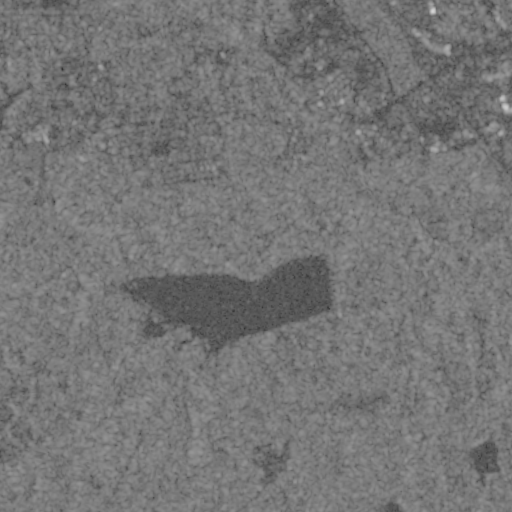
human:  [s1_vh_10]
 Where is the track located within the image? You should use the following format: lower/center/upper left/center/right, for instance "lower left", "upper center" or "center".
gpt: The track is located in the upper left of the image.
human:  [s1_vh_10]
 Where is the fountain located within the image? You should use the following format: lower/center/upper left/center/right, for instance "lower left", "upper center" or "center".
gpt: The fountain is located in the upper left of the image.
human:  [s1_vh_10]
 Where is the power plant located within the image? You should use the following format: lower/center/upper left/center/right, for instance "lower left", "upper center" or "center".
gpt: There is no power plant in the image.

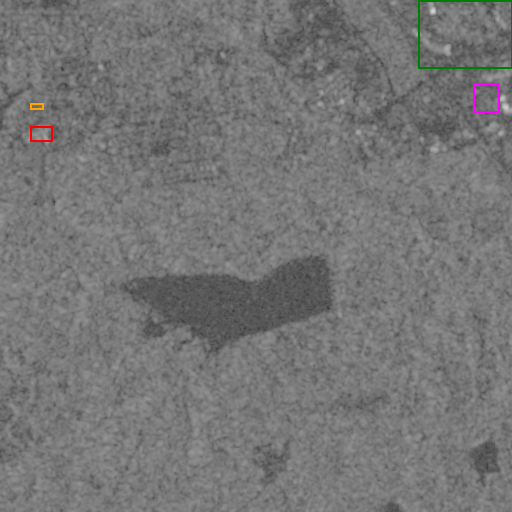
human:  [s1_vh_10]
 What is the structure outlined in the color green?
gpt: The structure outlined in green is a park.
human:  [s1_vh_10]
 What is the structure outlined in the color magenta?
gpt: The structure outlined in magenta is a parking lot.
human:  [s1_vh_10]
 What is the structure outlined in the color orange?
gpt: The structure outlined in orange is a track.
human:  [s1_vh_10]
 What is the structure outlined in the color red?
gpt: The structure outlined in red is a building.
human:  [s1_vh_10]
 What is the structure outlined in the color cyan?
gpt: There is no cyan outline.